Question: How I can delete empty space between search 'input box' and the 'go button'? I've prepared jsfiddle with code sample. Link - <URL>

'''
<div class="blablabla">
<form id="search_mini" action="#" method="get">
<div class="form-search">
<!--<label for="search"></label>-->
<input id="search" value="SEARCH" type="text" name="q" class="input-text" maxlength="128" autocomplete="off">
<button type="submit" title="GO" class="button"><span><span>GO</span></span>
</button>
<div id="search_autocomplete" class="search-autocomplete" style="display: none;"></div>
</div>
</form>
'''
'''
#search_mini {
width: 268px;
}
.form-search input {
border-color: #7d7c7c;
height: 30px;
width: 150px;
padding:0;
}
.form-search button.button {
background: url(../images/bg.gif) 0 0 repeat-x;
font-size: 12px;
text-align: center;
padding: 0;
height: 36px;
min-width: 84px;
}
'''
Thank you in advance.
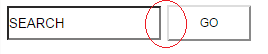
Answer: You may try 'margin-left':
'''
#search_mini {
width: 268px;
}
.form-search input {
border-color: #7d7c7c;
height: 30px;
width: 150px;
padding: 0;
}
.form-search button.button {
background: url(../images/bg.gif) 0 0 repeat-x;
font-size: 12px;
text-align: center;
padding: 0;
height: 36px;
min-width: 84px;
margin-left: -4px;/* put as your need */
}
'''
'''
<div class="blablabla">
<form id="search_mini" action="#" method="get">
<div class="form-search">
<!--<label for="search"></label>-->
<input id="search" value="SEARCH" type="text" name="q" class="input-text" maxlength="128" autocomplete="off">
<button type="submit" title="GO" class="button"><span><span>GO</span></span>
</button>
<div id="search_autocomplete" class="search-autocomplete" style="display: none;"></div>
</div>
</form>
'''